Field crop: maize
Growth stage: 2
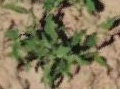
Species: atriplex